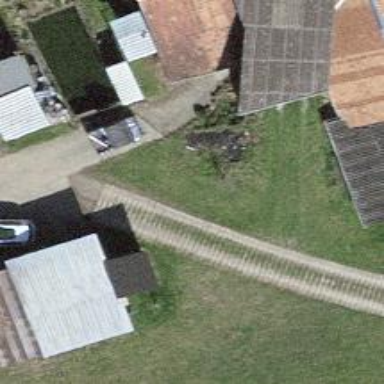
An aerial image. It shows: Farm.